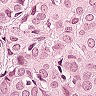
Metastatic tissue present: yes